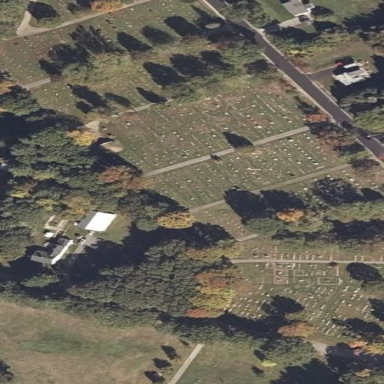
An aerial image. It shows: Cemetery.